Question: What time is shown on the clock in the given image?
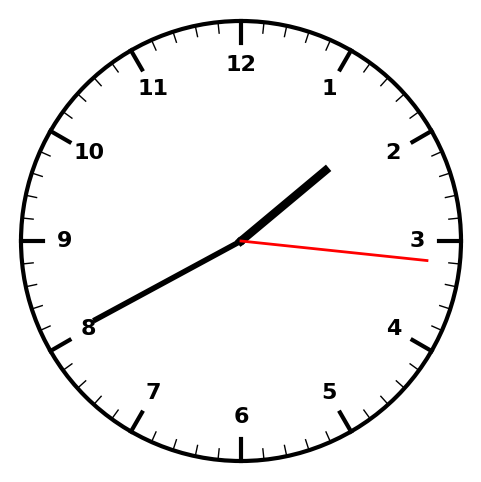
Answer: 01:40:16